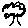
Label: tree